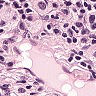
Metastatic tissue present: yes